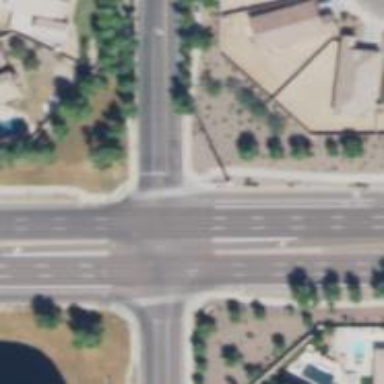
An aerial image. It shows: Stop road.